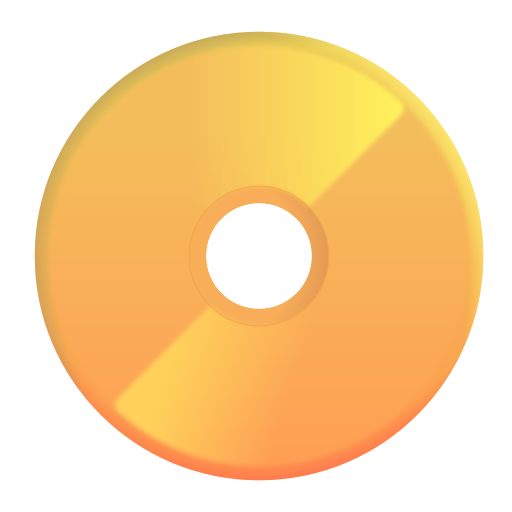
dvd color